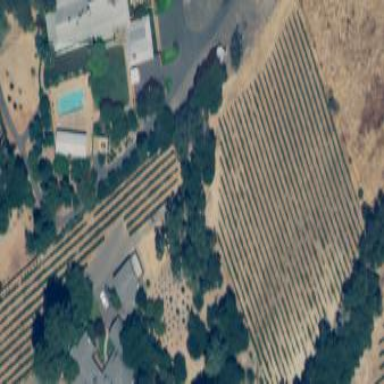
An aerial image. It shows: Vineyard growing wine grapes.